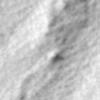
Label: no_change